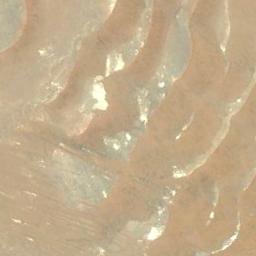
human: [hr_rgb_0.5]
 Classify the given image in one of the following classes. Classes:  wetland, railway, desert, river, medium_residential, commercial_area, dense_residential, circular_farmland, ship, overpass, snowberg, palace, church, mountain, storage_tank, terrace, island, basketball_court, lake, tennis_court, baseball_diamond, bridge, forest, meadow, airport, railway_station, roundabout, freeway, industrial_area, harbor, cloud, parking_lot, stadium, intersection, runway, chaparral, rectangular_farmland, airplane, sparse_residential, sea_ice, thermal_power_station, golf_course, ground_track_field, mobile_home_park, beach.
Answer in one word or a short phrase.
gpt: desert